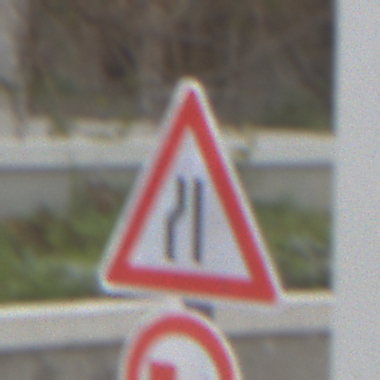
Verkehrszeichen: EinseitigVerengteFahrbahnLinks
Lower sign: UeberholverbotKraftfahrzeuge
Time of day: Midday
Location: Outdoor (Urban)
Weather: Overcast
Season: NotSpecified
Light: Natural